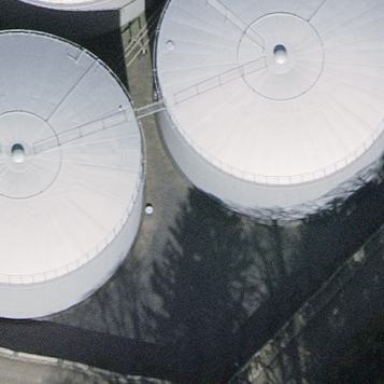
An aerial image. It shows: Building with storage tank.